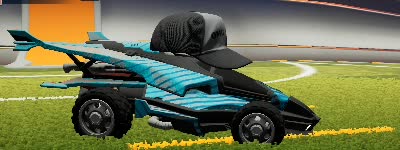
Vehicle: aftershock